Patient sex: M
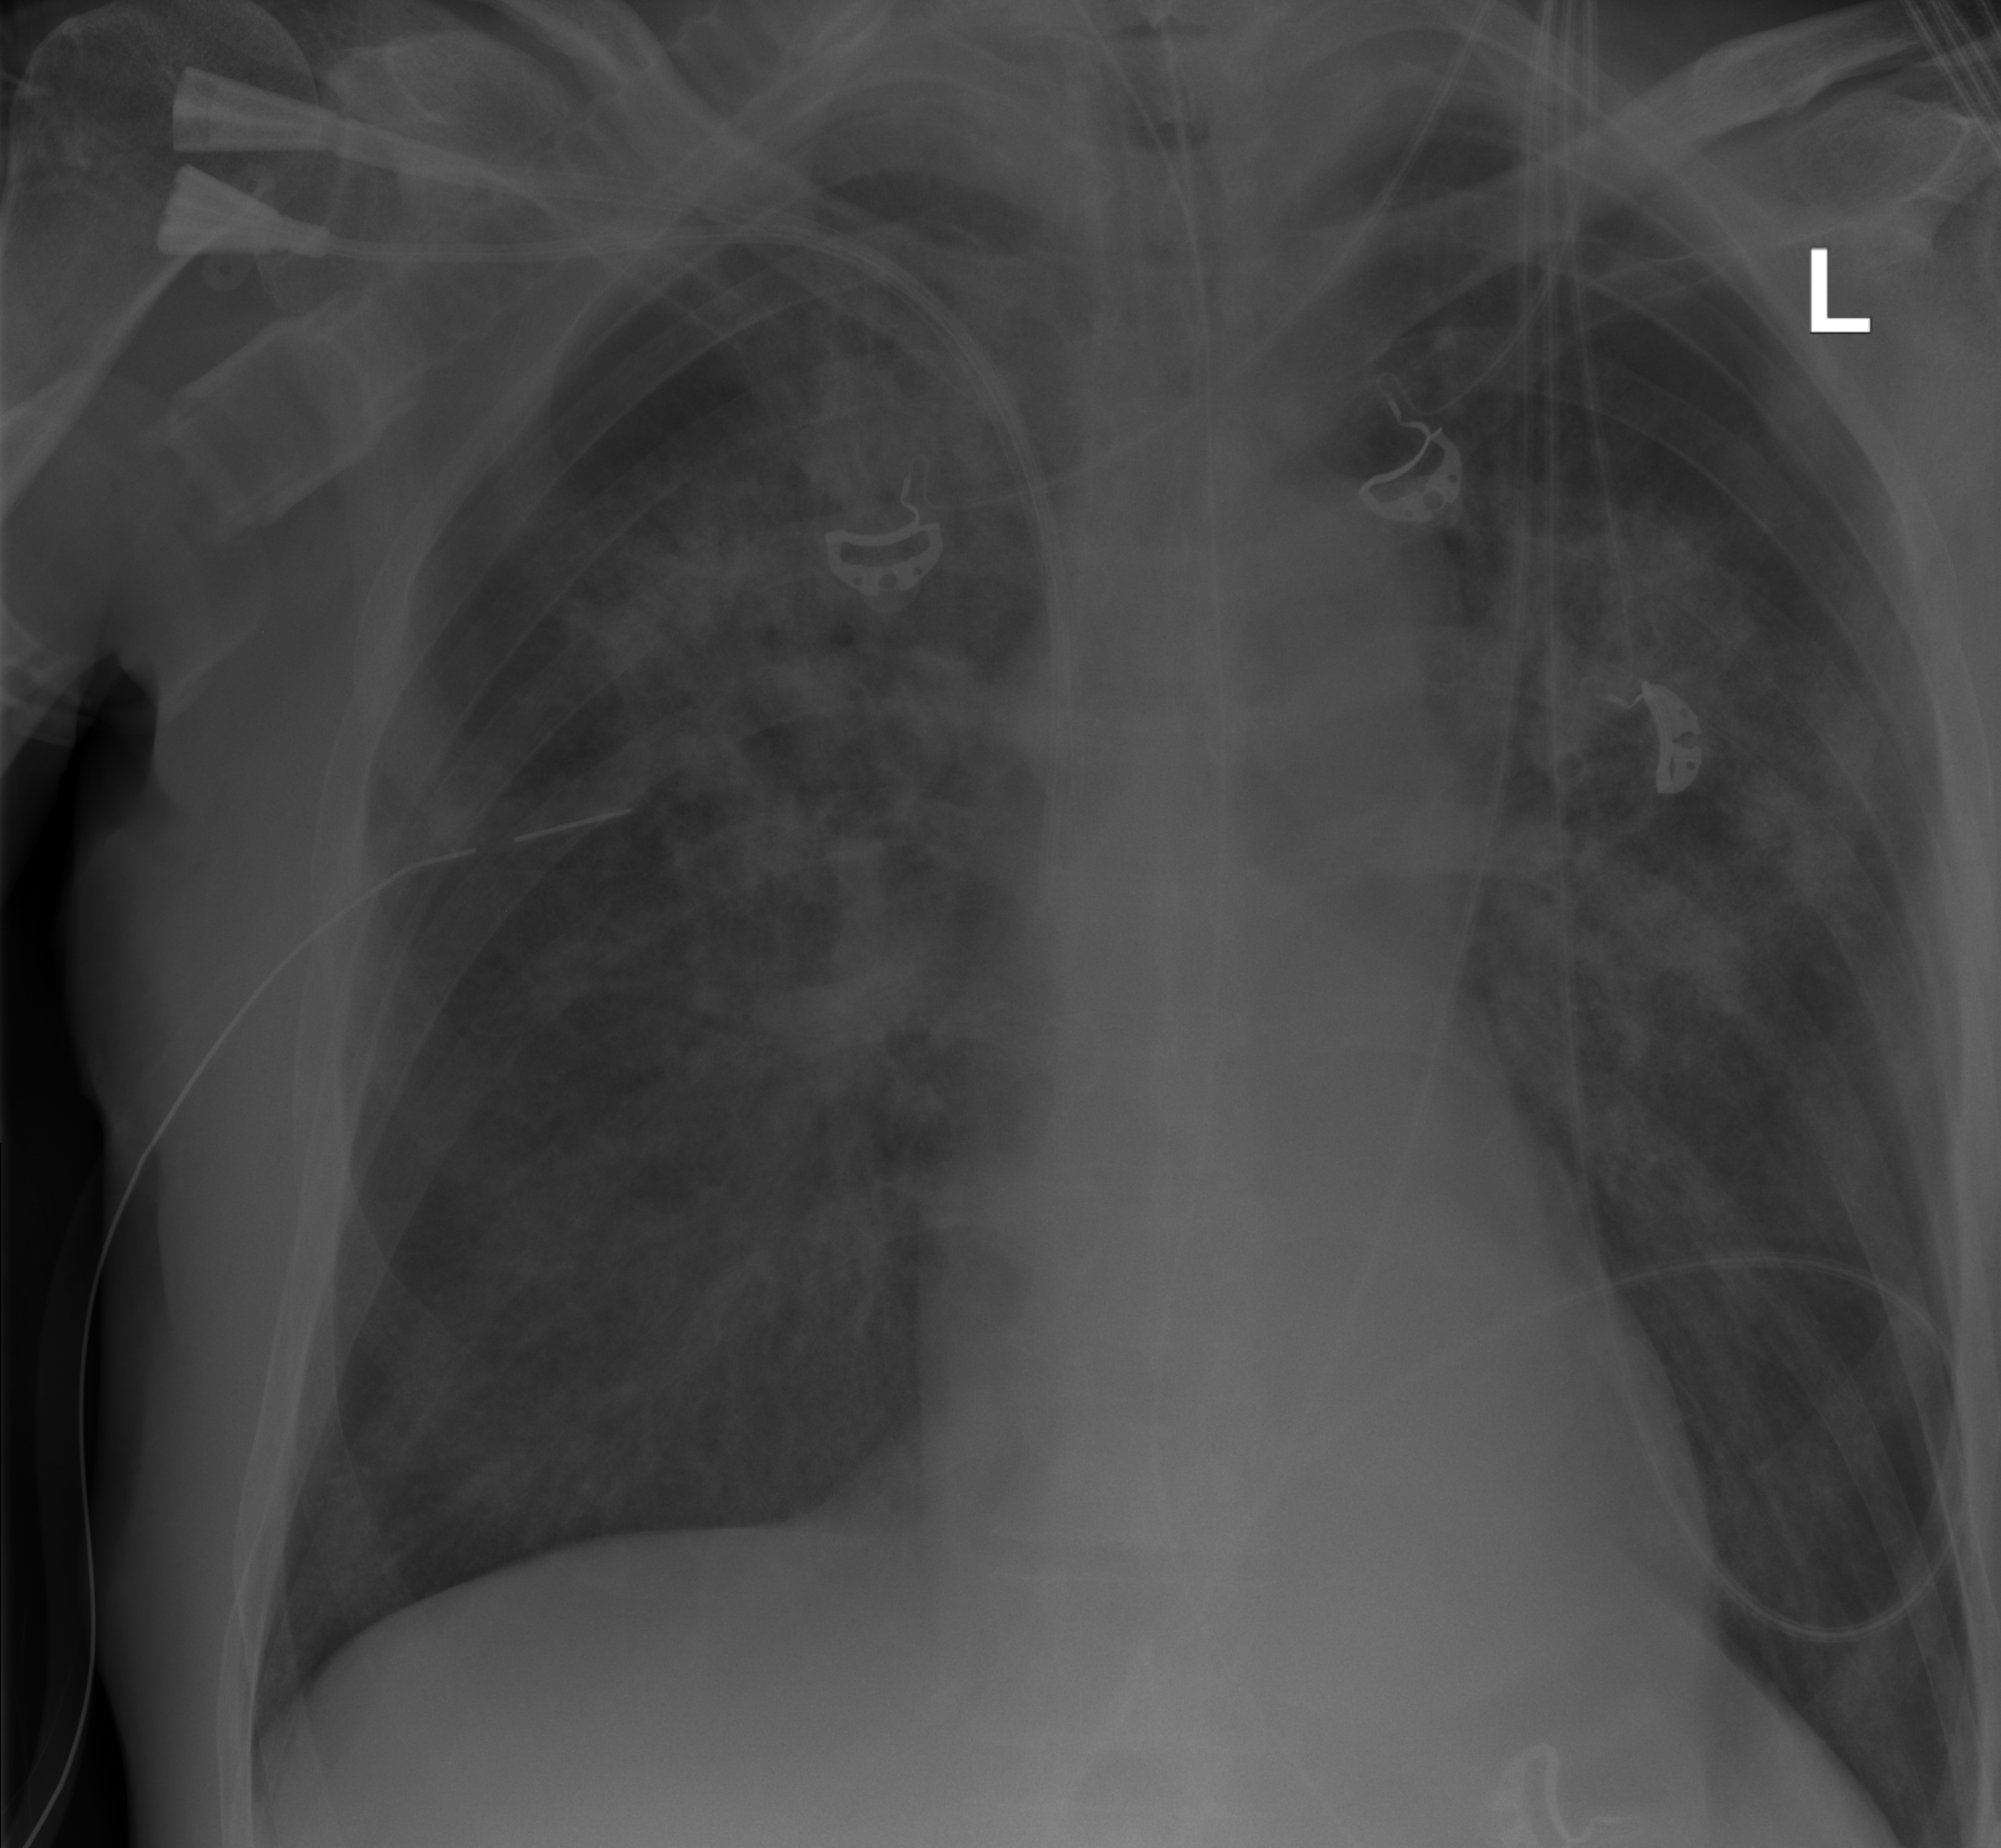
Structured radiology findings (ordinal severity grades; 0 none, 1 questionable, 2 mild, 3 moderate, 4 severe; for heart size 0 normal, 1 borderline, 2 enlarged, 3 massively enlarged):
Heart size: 2
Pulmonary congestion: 0
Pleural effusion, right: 2
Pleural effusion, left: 2
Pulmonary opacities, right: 3
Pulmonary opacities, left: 3
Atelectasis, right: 0
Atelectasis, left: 0